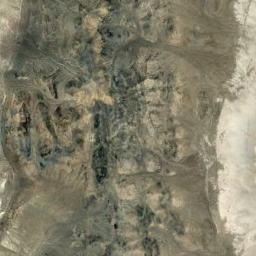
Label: mountain